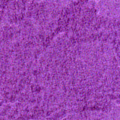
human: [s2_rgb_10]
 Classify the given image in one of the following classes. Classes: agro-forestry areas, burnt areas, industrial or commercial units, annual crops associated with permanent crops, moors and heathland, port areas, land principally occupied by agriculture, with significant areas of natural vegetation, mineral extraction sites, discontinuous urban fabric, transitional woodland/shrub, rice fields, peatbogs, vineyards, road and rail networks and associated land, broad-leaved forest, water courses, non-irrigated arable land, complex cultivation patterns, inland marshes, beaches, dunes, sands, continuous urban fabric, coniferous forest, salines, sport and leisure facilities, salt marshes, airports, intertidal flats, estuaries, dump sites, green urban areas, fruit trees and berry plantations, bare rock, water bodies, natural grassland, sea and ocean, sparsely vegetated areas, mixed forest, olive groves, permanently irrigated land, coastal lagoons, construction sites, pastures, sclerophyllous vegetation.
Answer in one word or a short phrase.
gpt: sea and ocean